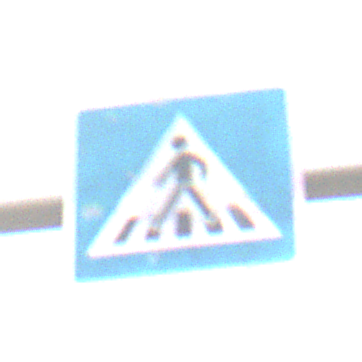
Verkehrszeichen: FussgaengerueberwegRechts
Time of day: MorningAfternoon
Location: Outdoor (Nature)
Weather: PartlyCloudy
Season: Autumn
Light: Natural